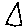
Label: triangle